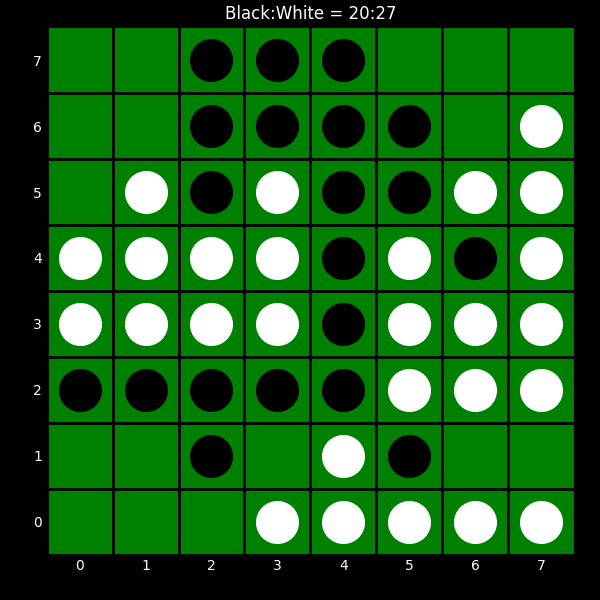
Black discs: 20
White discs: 27